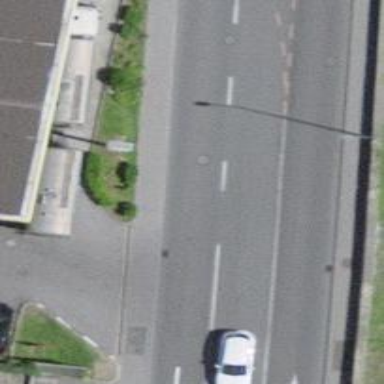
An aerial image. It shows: Fuel station.